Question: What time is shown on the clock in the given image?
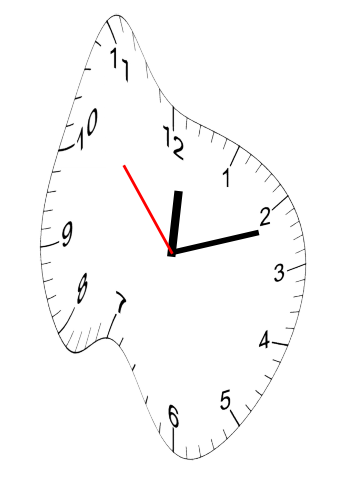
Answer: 12:11:53